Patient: sex F, age 69
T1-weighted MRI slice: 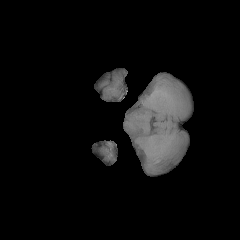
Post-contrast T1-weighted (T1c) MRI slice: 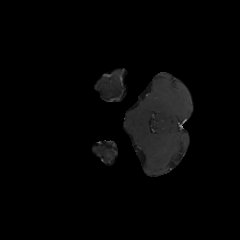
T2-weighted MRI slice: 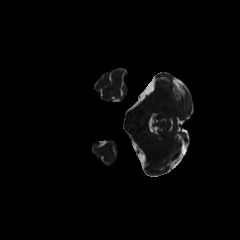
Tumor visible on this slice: no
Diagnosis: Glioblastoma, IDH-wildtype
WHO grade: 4